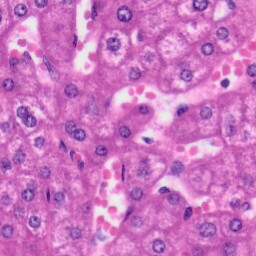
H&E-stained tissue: Liver